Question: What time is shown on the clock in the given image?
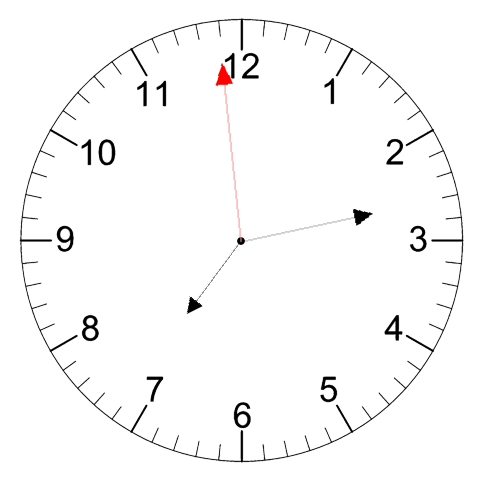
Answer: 07:12:59